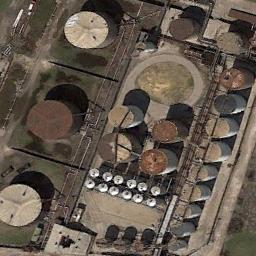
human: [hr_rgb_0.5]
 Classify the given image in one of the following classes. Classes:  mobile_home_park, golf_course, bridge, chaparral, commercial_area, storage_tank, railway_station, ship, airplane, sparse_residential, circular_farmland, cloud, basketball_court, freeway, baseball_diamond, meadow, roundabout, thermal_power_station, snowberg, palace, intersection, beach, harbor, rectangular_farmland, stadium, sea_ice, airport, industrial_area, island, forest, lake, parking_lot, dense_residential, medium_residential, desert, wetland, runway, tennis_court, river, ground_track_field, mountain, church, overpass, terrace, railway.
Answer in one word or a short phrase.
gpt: storage_tank